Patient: sex M, age 34
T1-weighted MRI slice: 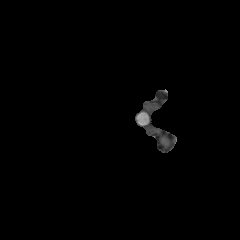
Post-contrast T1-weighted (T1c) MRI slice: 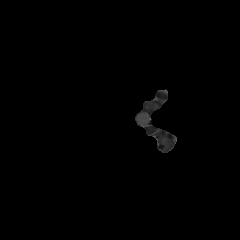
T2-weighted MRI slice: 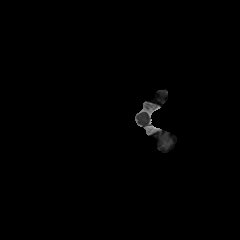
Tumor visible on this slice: no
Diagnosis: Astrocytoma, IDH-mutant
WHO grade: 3